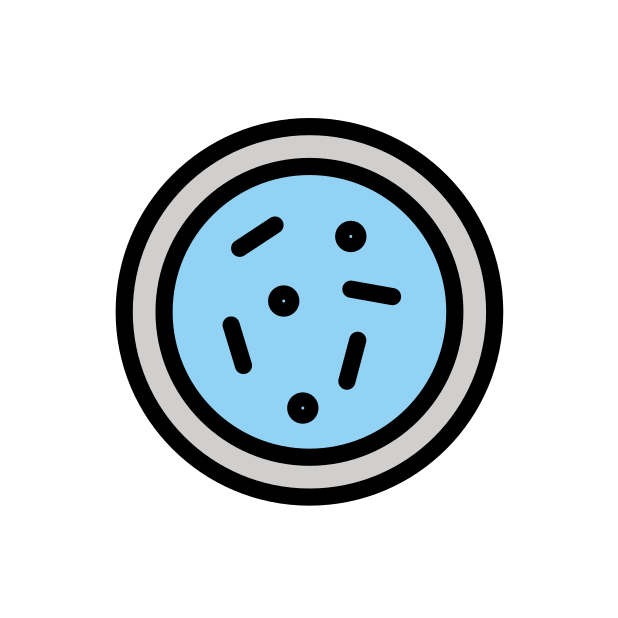
Emoji: 🧫
Name: petri dish
Unicode: 0x1f9eb